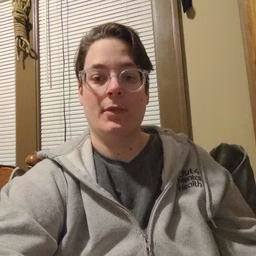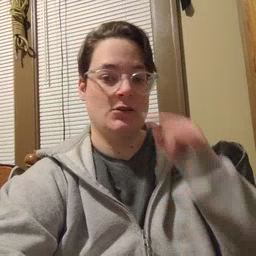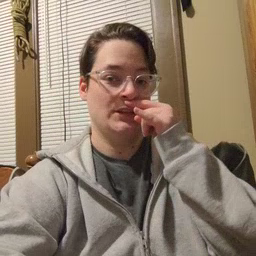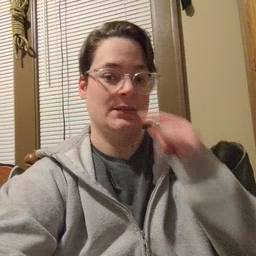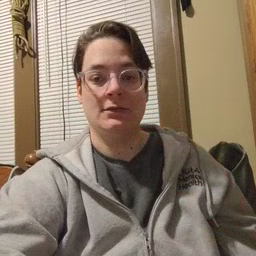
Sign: child